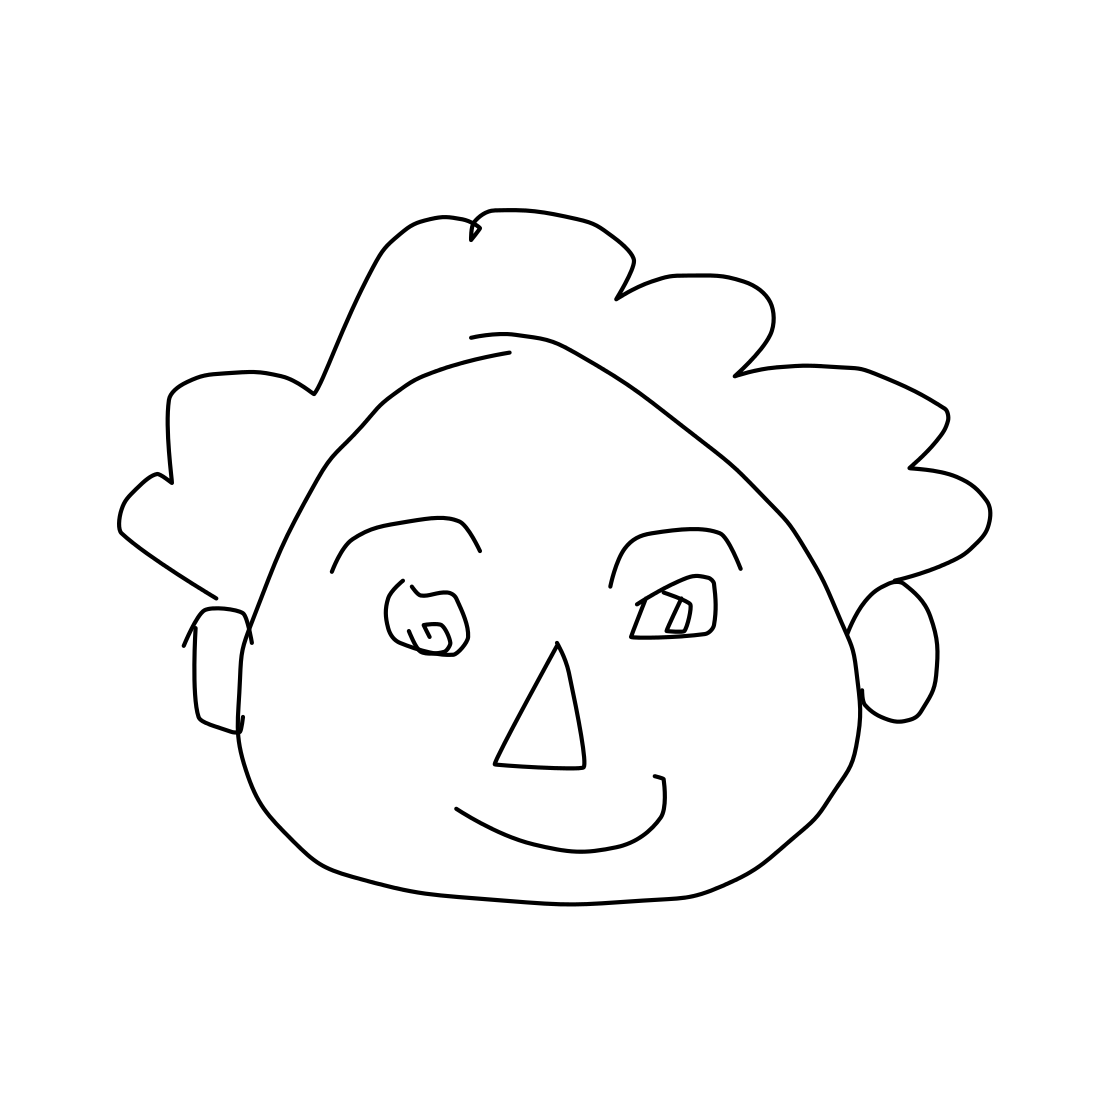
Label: head